Question: I have written a small application, initially under OSX 10.8, that receives MIDI events via MidiEventCallback and puts the data into a NSMutableArray that is a member of a NSTableViewDataSource.
In <URL> you can see how it worked without any problems on OSX 10.8.
Now I have a new MacBook that runs on OSX 10.9, installed XCode and got all my project files and compiled the application.
Have connected my MIDI controller to my MacBook, started the application and pressing keys on the MIDI controller.
The problem:
-

- -
Any idea what this can be? Is it a OSX 10.9 related issue or could it be with changing to a new MacBook. Am running out of options.
What I have tried is connecting the NSWindow of my application as an IBOutlet to my controller that acts as a NSTableViewDataSource and tried the following calls right after I did
- - -
but nothing helped. Any help highly appreciated.
Did some more debugging following the comments and actually was looking at the wrong place.
Here some code for more context:
My controller has a property called that receives all MIDI events and puts them into .
'''
@interface MidiAidController()
...
@property NSMutableArray *eventList;
@property MidiEventListener* listener;
@end
'''
In the method of my controller I do the following
'''
_eventList = [[NSMutableArray alloc] init];
MidiEventCallback eventCallback = ^(MidiEvent* midiEvent)
{
[[self eventList] addObject:midiEvent];
[[self tableView] reloadData];
};
...
self.listener = [[MidiEventListener alloc] initWithCallback:eventCallback];
'''
In , within , the following happens:
'''
result = MIDIInputPortCreate(_midiClient, CFSTR("Input"), midiInputCallback, (__bridge_retained void *)(self), &_inputPort);
'''
Now, let's go over to :
'''
static void midiInputCallback(const MIDIPacketList* list, void *procRef, void *srcRef)
{
MidiEventListener *midiEventListener = (__bridge MidiEventListener*)procRef;
@autoreleasepool {
const MIDIPacket *packet = &list->packet[0];
for (unsigned int i = 0; i < list->numPackets; i++)
{
MidiEvent* midiEvent = [[MidiEvent alloc] initWithPacket:packet];
midiEventListener.midiEventCallback(midiEvent);
packet = MIDIPacketNext(packet);
}
}
}
'''
That is basically it. The Exception happens at . I always looked at *[tableView reloadData] since that was the line when clicking under (see screenshot above). But when I click on then I get this line highlighted.
Reloading the data has to be done from the main thread:
'''
MidiEventCallback eventCallback = ^(MidiEvent* midiEvent)
{
[[self eventList] addObject:midiEvent];
dispatch_async(dispatch_get_main_queue(), ^(void){[[self tableView] reloadData];});
};
'''
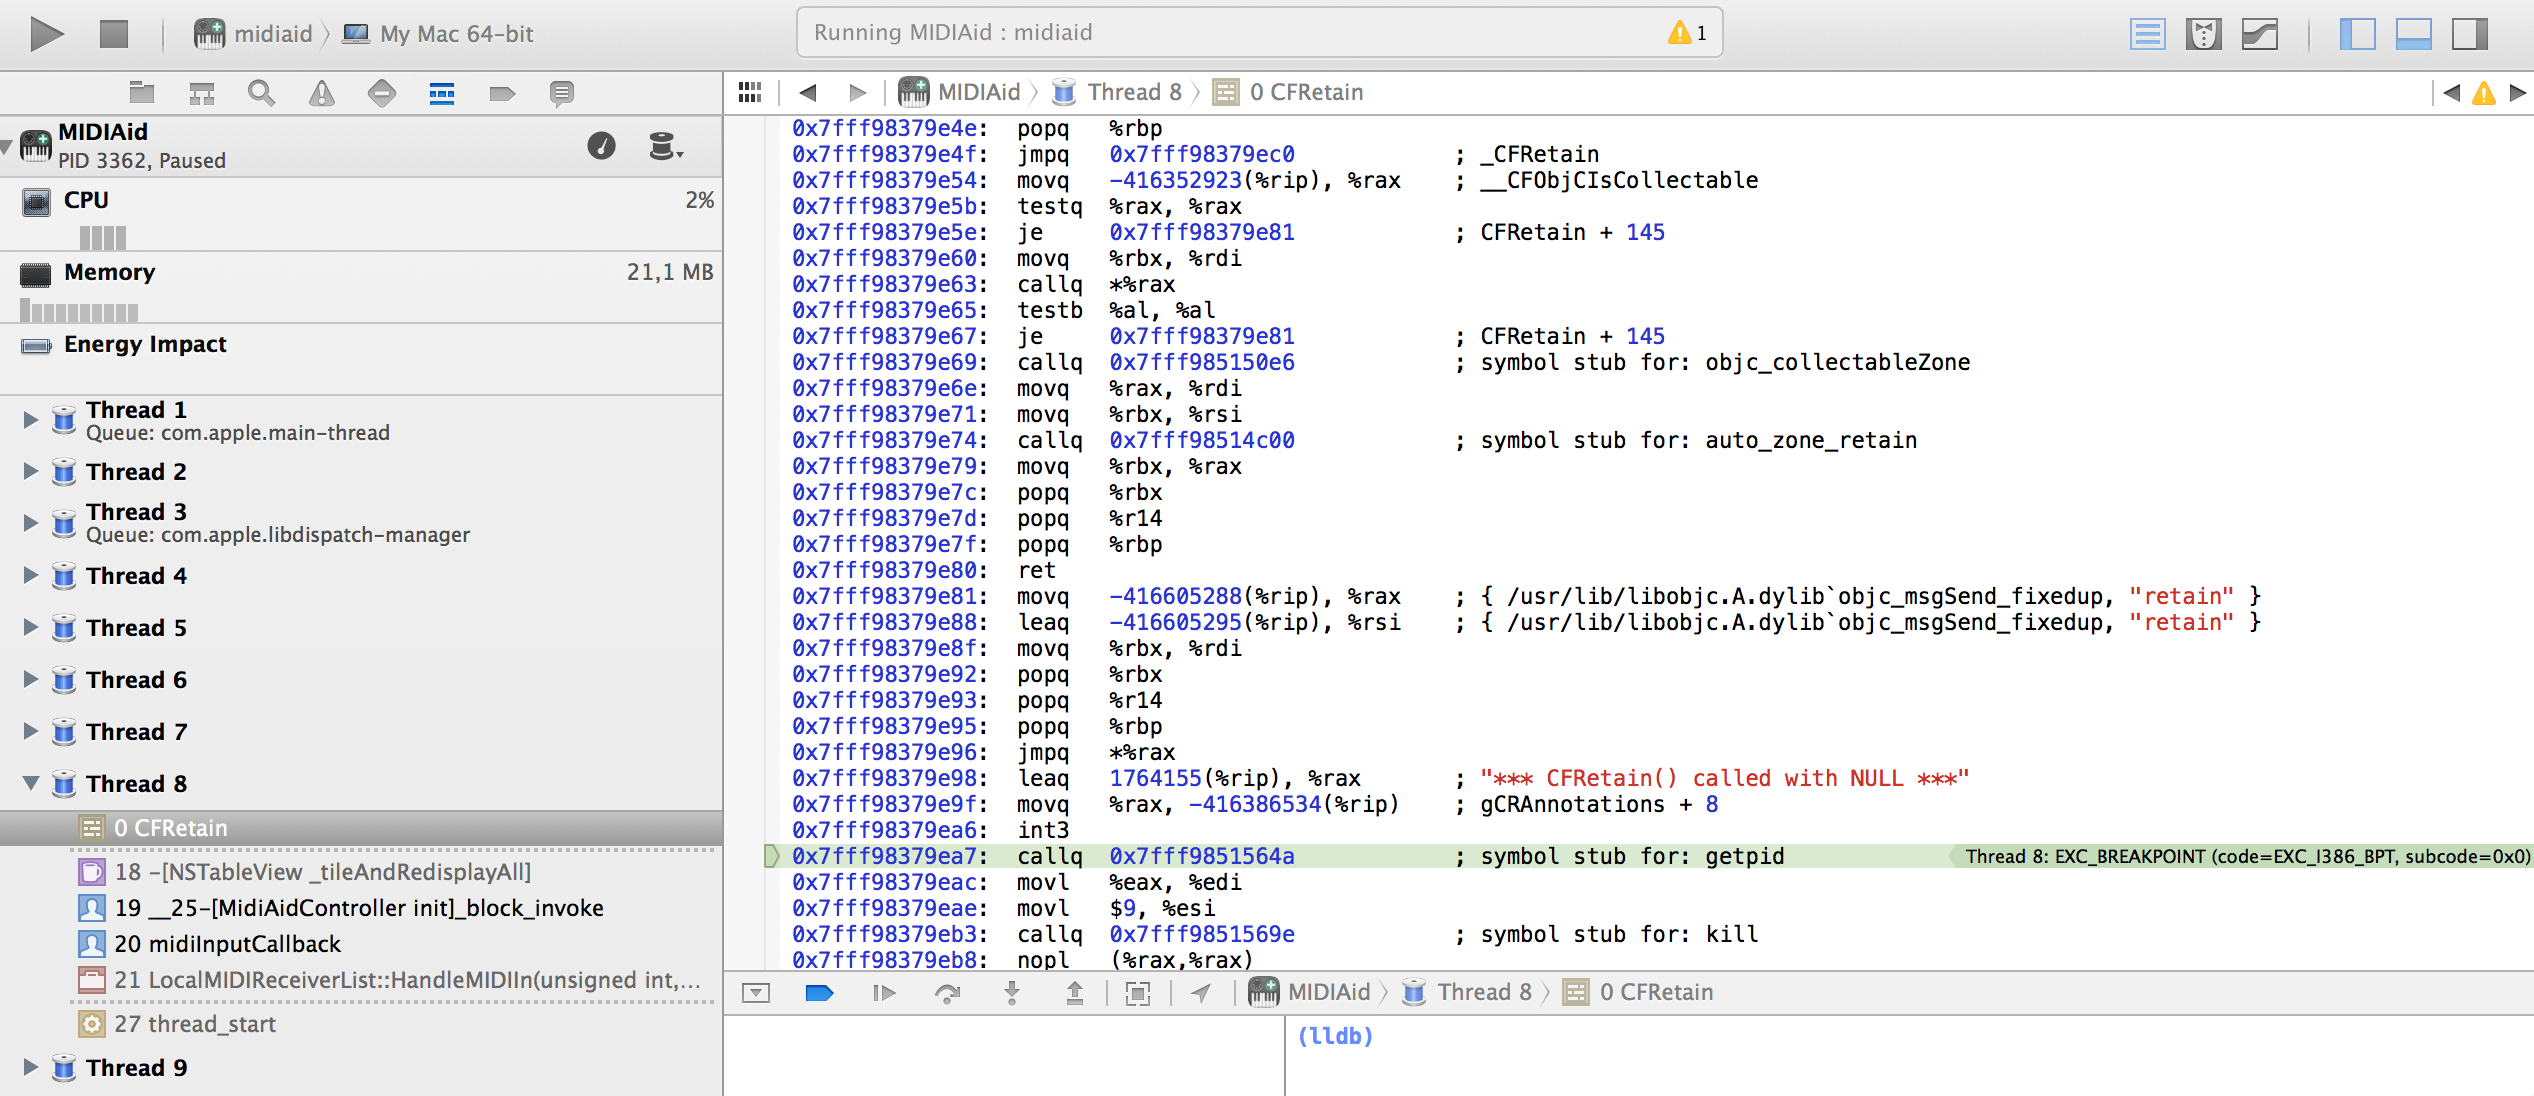
Answer: > > *Thread 6 - 19__25...* and reloadData
call reload only on Main Thread
e.g.
'''
void MyCallback(...) {
dispatch_async(dispatch_get_main_queue(), ^{
...
}
}
'''